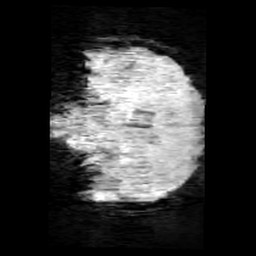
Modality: minIP
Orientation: coronal
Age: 9
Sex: male
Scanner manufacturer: siemens
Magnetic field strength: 3 T
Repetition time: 0.027 s
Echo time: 0.02 s